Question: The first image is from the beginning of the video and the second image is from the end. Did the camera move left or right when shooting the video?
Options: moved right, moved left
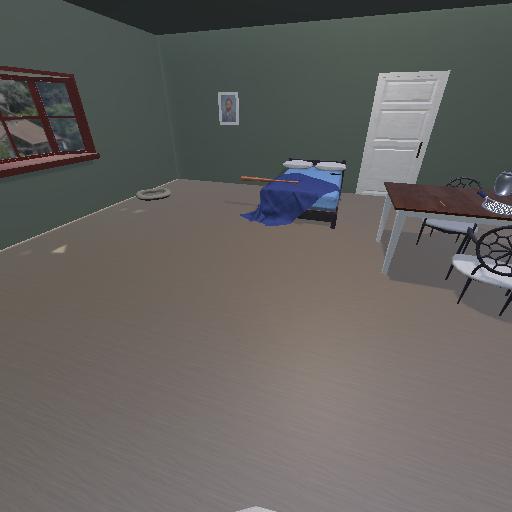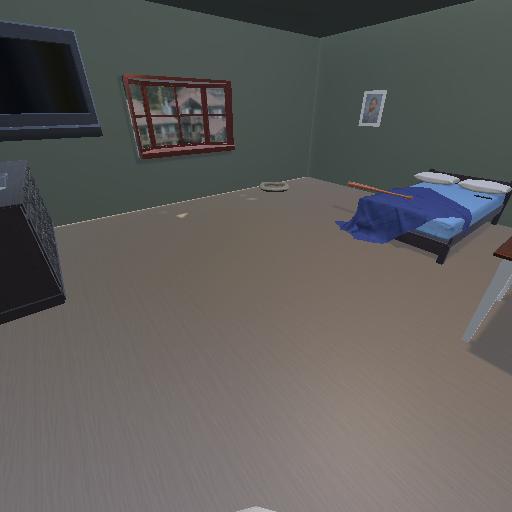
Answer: moved right